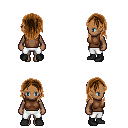
a pixel art fantasy rpg character, female body template, human, dark skin, brown sleeveless shirt, white pants, brown long hairstyle, black shoes, four views (front, back, left, right), 2x2 character sprite sheet, small pixel art, hard edges, no anti-aliasing